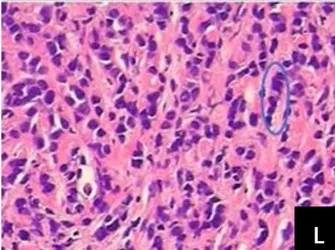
Examinations and histopathological results during work-up of the patient. Metastatic peritoneal nodule. All revealed single-file strands of infiltrating small tumor cells dispersed in the fibrous matrix (circle).
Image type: pathology (h&e)